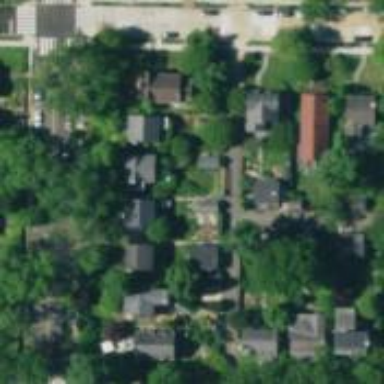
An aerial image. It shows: Neighborhood.